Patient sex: M
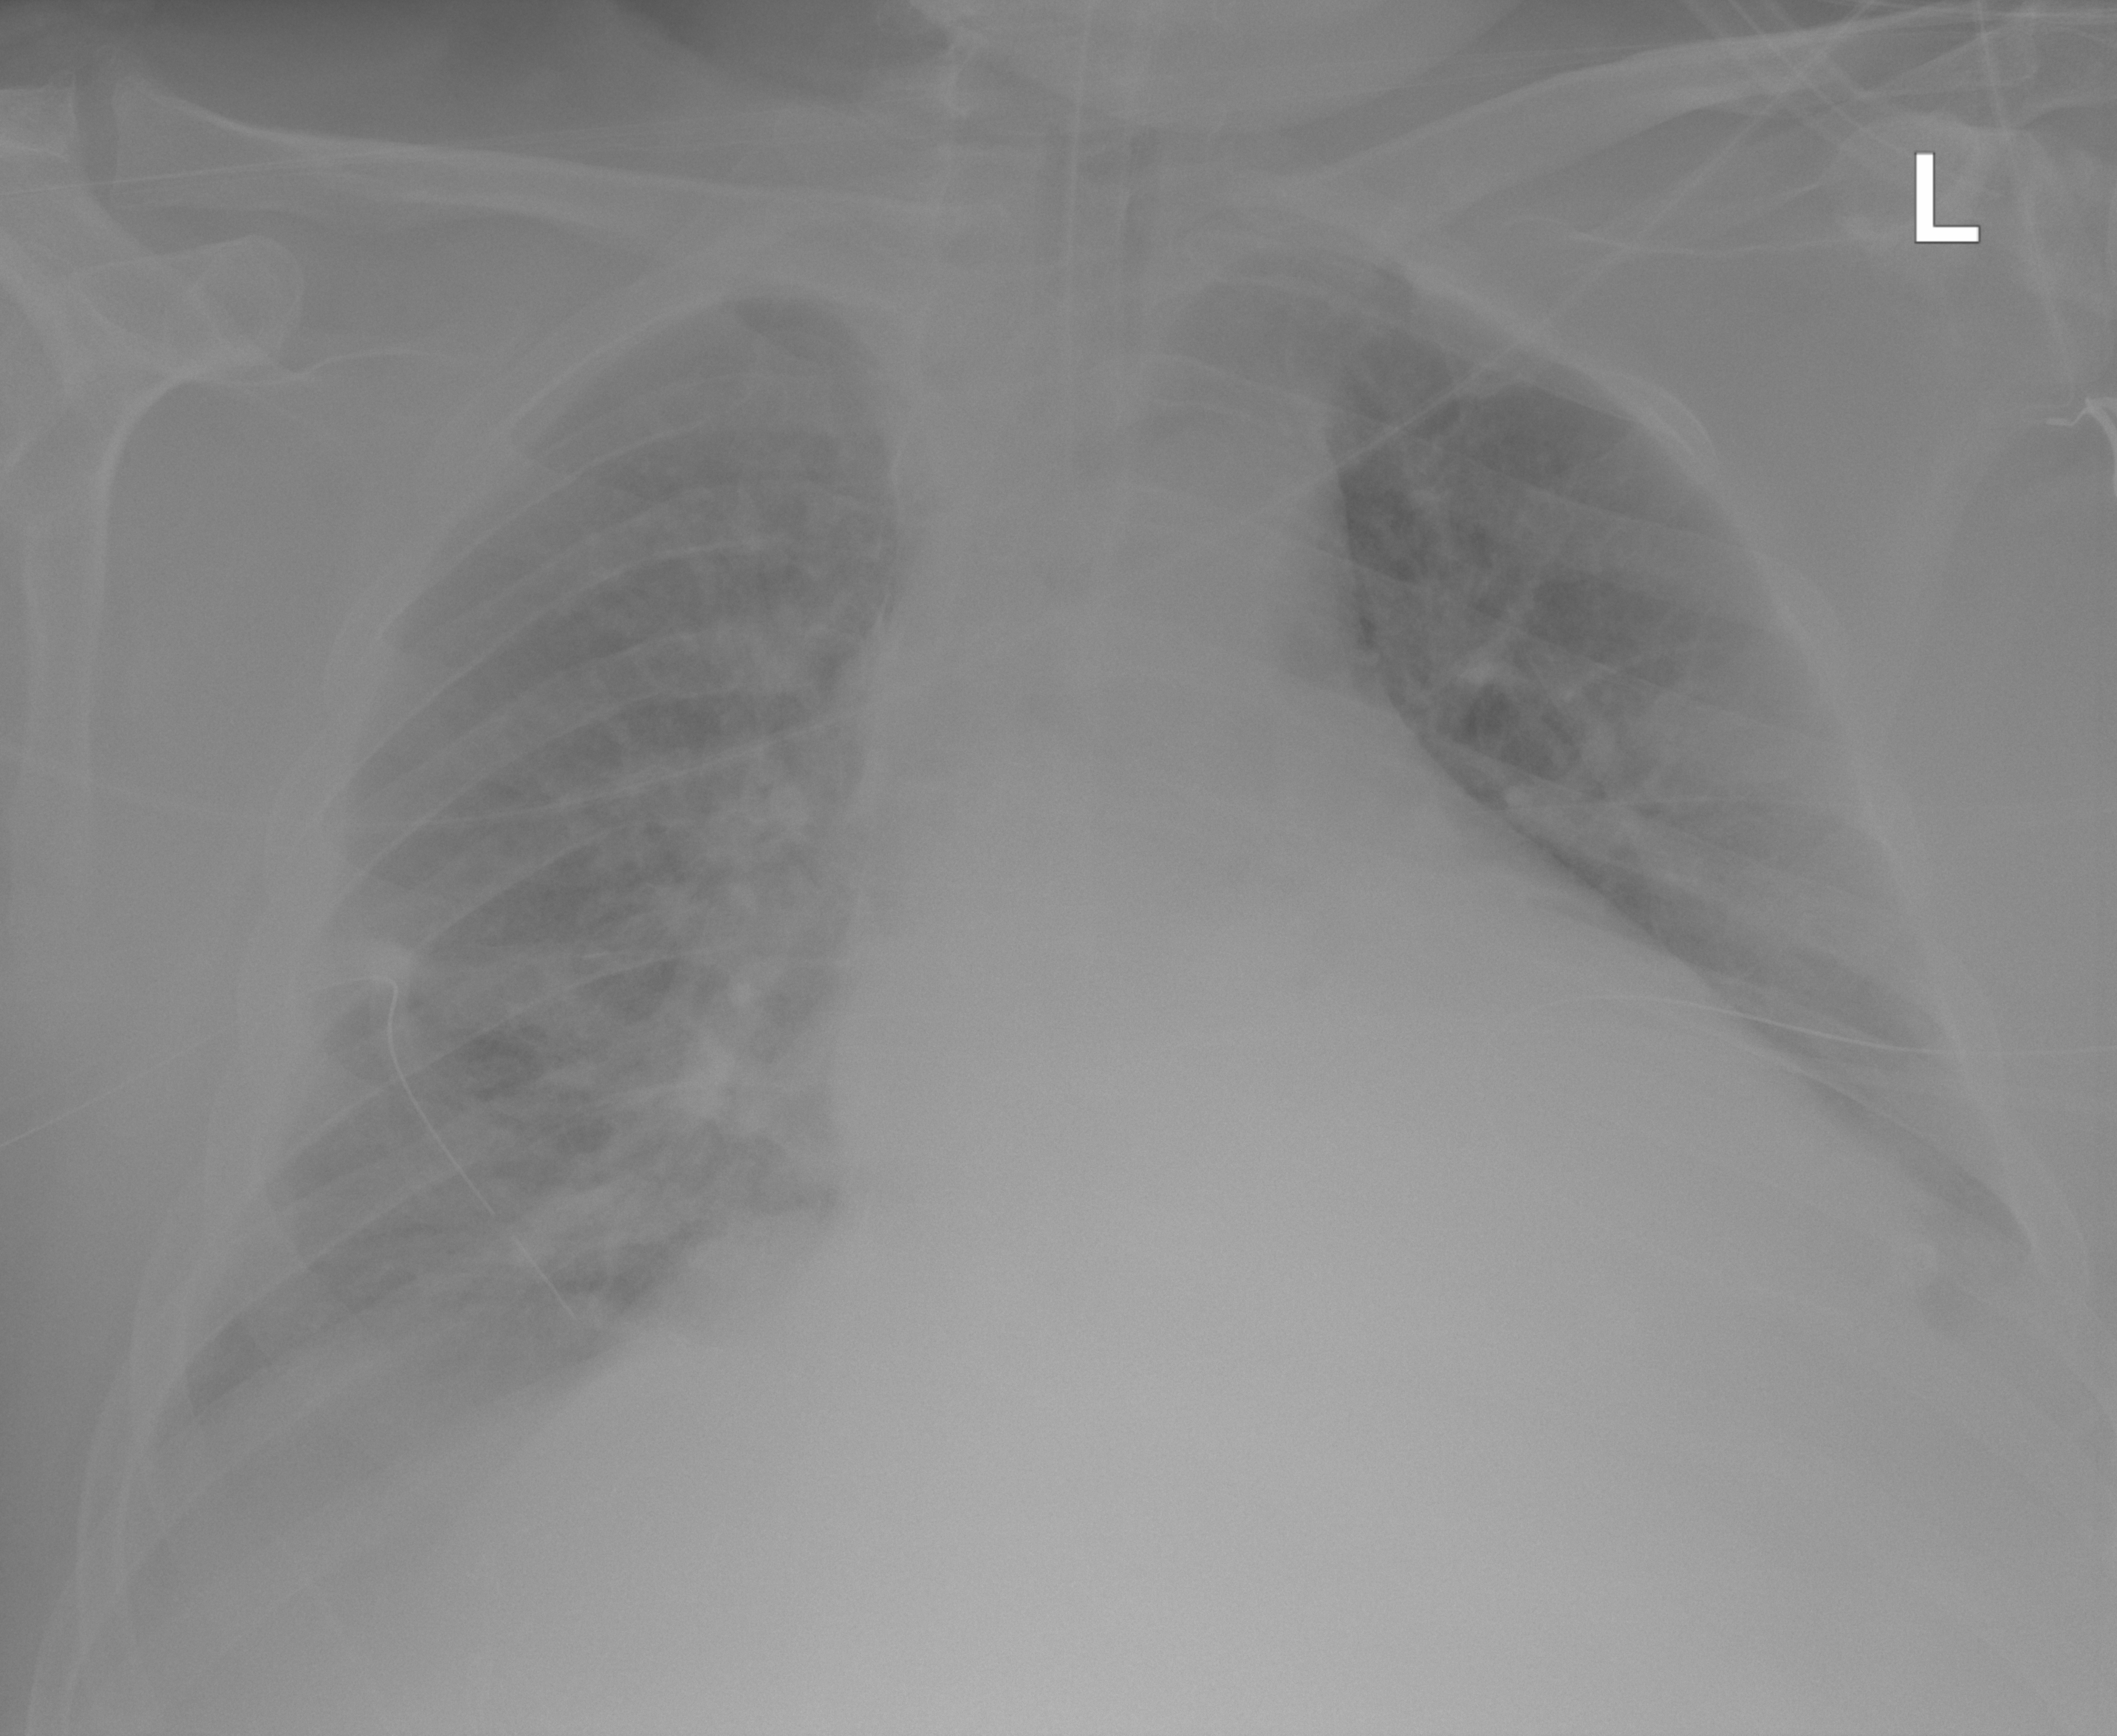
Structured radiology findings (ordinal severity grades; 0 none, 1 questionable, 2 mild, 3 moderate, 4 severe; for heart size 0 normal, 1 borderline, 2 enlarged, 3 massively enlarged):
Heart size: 2
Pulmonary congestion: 2
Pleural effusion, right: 2
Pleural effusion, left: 2
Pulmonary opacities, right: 2
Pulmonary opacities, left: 3
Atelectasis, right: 2
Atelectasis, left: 2